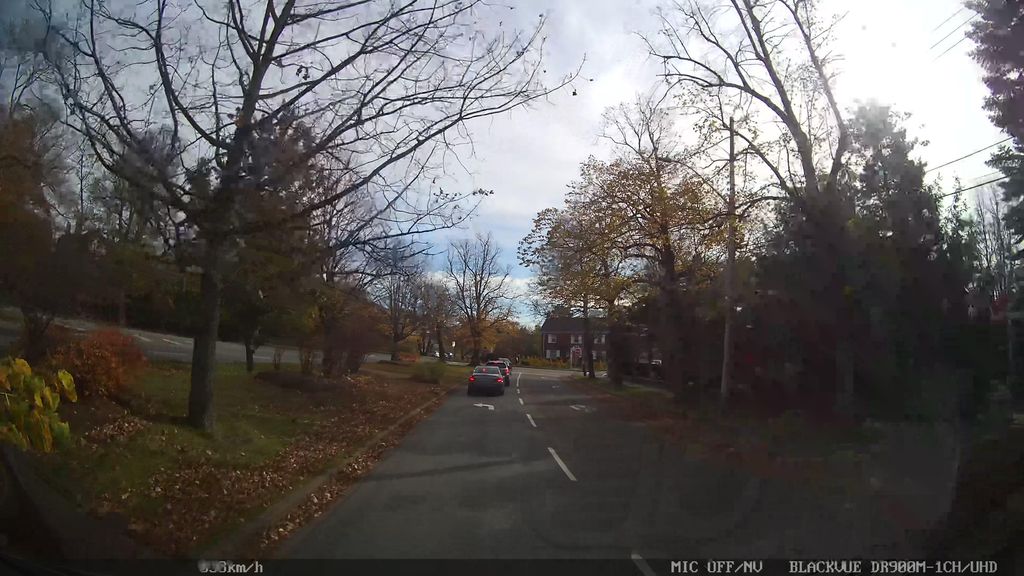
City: halifax